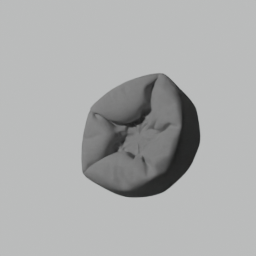
Label: furniture